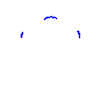
Particle: proton